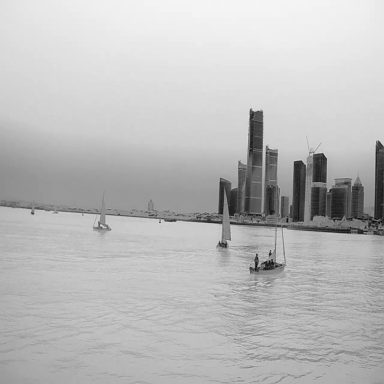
There are five objects shown in the infrared image, including four sailboats, and a container_ship.